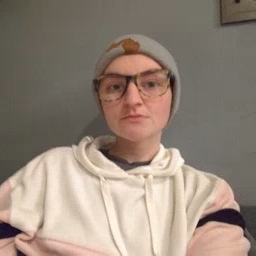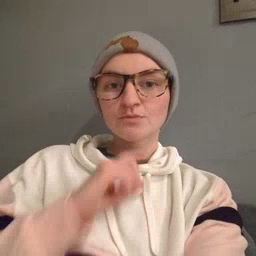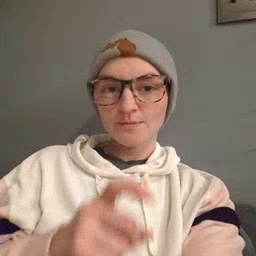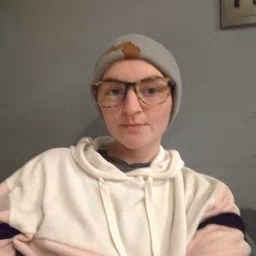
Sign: garbage